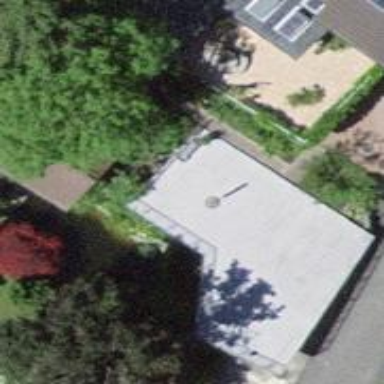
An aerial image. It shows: Garage.